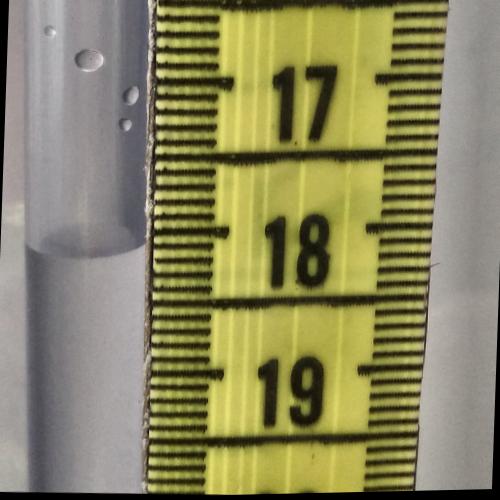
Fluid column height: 18.1 cm